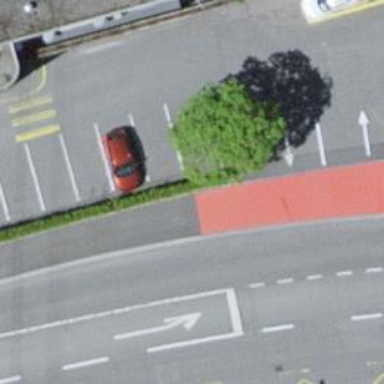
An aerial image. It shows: Bus stop with platform for public transport.